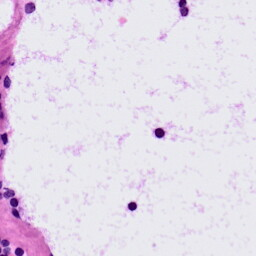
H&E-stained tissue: LymphNode